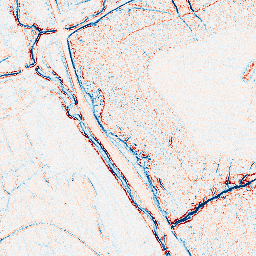
Category: edge_preserving
Decomposition family: bilateral
Decomposition parameters: d: 5
sigma_color: 50
sigma_space: 150
Upsampling method: bicubic_3x
Upsampling parameters: scale: 3
Upsampling scale: 3